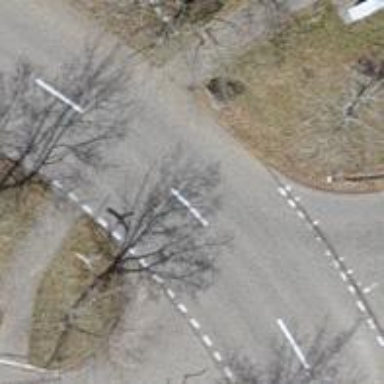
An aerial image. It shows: Tertiary road with asphalt surface.